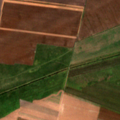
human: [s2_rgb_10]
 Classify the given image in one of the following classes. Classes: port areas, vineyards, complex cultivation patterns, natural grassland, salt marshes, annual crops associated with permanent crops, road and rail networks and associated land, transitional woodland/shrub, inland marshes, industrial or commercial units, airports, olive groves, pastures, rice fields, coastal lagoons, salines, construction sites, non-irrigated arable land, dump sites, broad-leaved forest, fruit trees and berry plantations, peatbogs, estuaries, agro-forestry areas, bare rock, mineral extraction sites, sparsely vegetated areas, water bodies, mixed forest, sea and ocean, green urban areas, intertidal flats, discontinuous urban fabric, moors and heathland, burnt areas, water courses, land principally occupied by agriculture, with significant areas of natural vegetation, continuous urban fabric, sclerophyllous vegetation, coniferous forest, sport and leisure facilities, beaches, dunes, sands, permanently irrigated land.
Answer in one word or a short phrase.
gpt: non-irrigated arable land, pastures